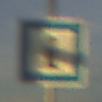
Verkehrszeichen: Informationsstelle
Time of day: SunriseSunset
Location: Outdoor (Nature)
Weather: PartlyCloudy
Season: Summer
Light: Natural